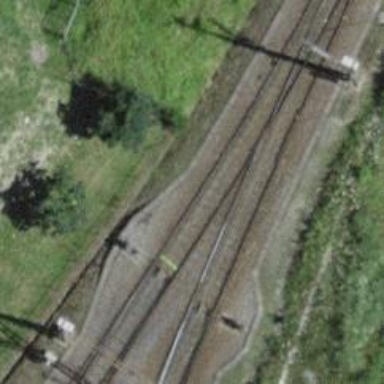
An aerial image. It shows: Railway spur track with electrified contact lines.